Group 1:
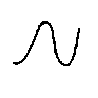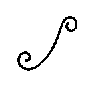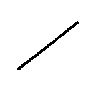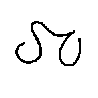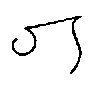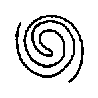
Group 2:
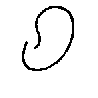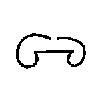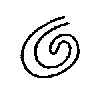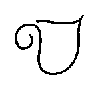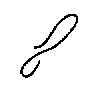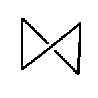
Rule separating the two groups: Ends of the curve are far apart vs. ends of the curve are close together.
Concepts: close to, far from, line_or_curve_endpoint, near_far, together
Author: Mikhail M. Bongard
Reference: M. M. Bongard, Pattern Recognition, Spartan Books, 1970, p. 234.